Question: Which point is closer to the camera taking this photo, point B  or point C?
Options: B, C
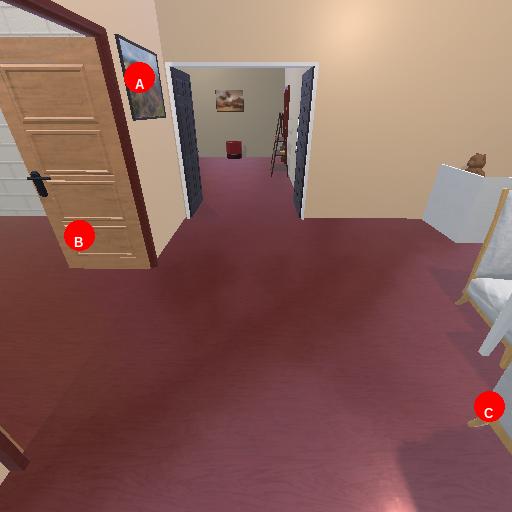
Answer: B